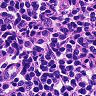
Metastatic tissue present: no